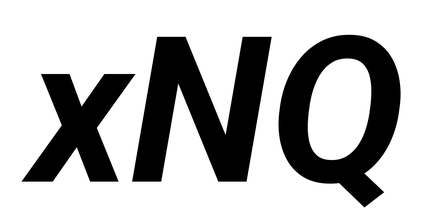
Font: Roboto-Italic_Bold_Italic